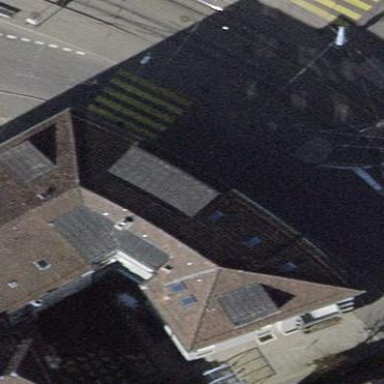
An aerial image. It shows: Building with hipped roof shape.